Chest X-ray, AP view. Patient: 63 years old, sex M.
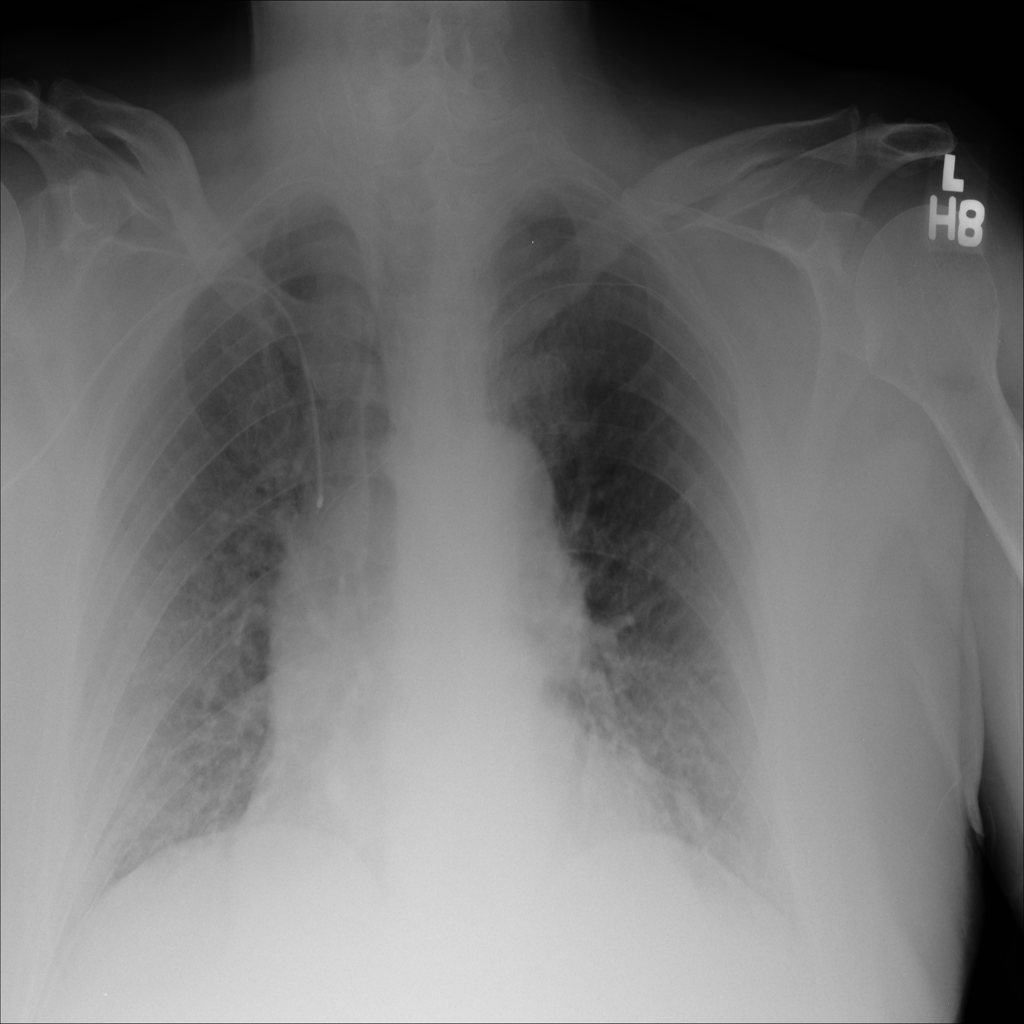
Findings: No Finding